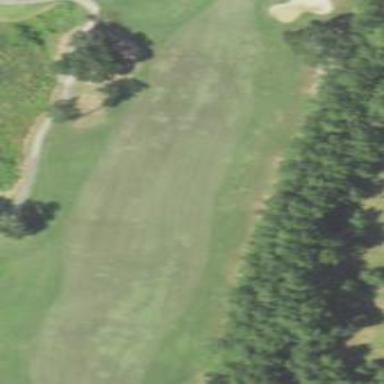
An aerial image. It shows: Golf fairway surrounded by grass.